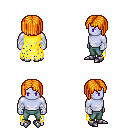
a pixel art fantasy rpg character, male body template, dark elf, purple skin, yellow tattered cape, teal pants, light blonde pageboy hairstyle, white cloth bandages, metal boots, four views (front, back, left, right), 2x2 character sprite sheet, small pixel art, hard edges, no anti-aliasing